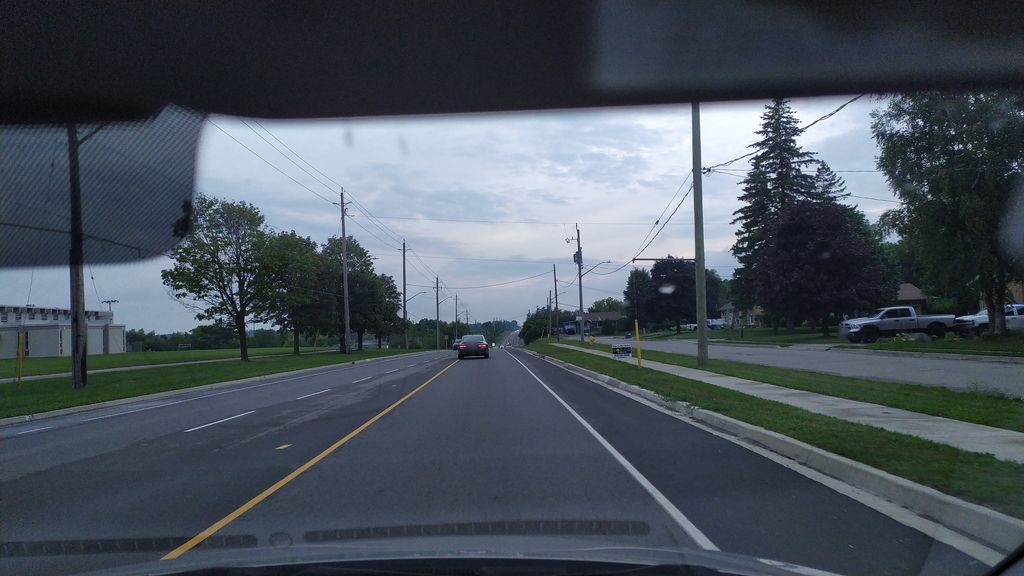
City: kitchener-waterloo